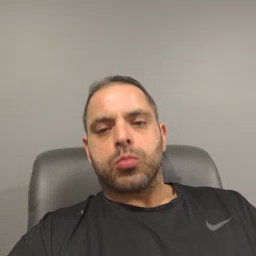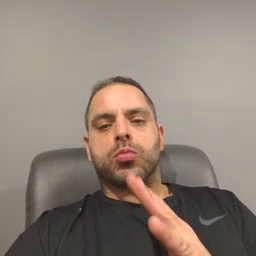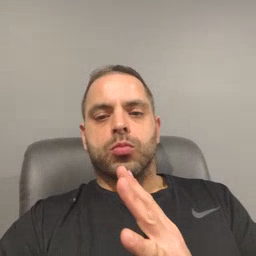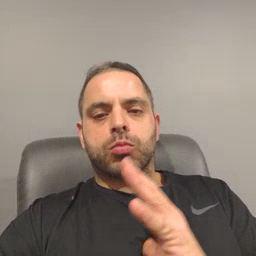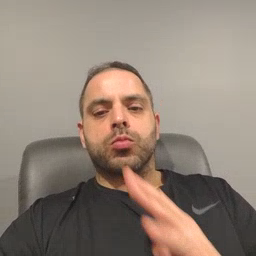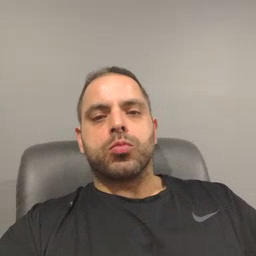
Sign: fine